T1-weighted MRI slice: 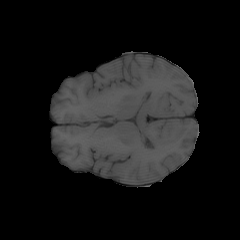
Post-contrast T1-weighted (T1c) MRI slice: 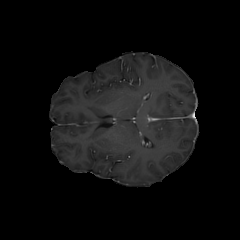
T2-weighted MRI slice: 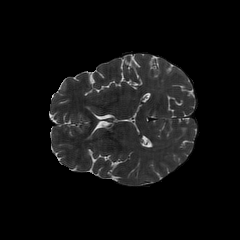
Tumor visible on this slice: yes